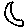
Label: moon